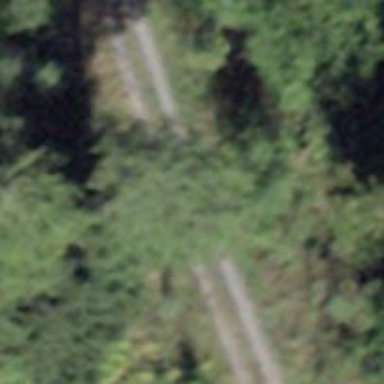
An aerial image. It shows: Gravel track with grade 2 tracktype.